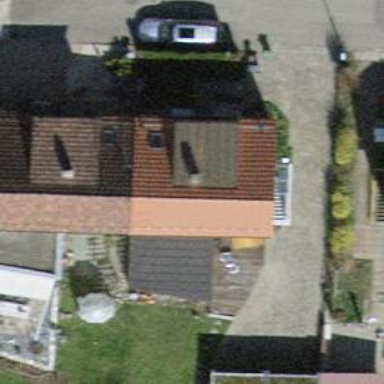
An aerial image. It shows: Semidetached house.